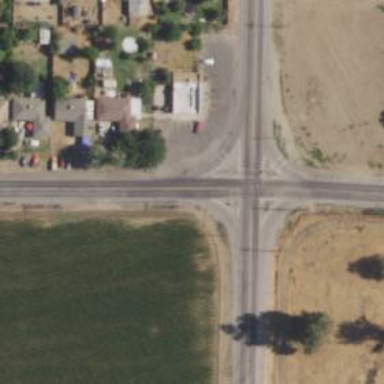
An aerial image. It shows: Stop road.